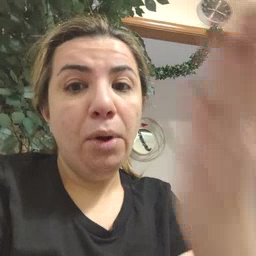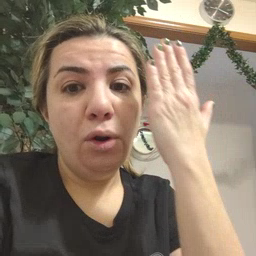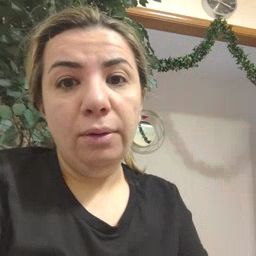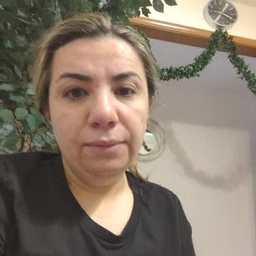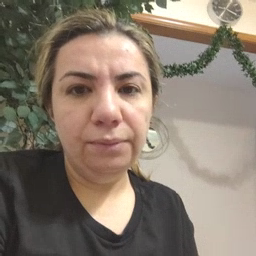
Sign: morning